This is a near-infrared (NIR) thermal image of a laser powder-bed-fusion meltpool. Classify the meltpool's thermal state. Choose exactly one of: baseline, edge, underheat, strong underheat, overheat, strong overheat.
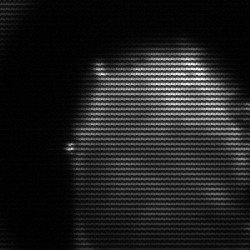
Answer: baseline